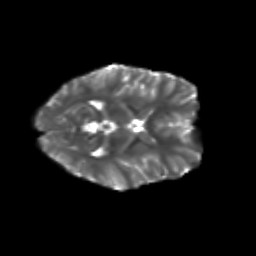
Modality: T2w
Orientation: axial
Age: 20
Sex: female
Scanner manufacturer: siemens
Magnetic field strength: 3 T
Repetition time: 3.5 s
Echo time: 0.104 s